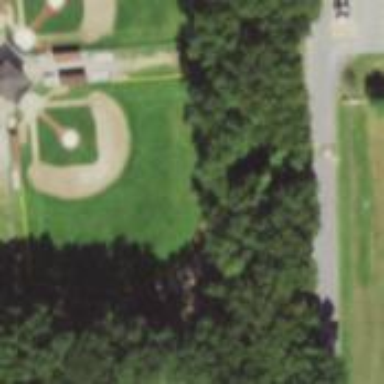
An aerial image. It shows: Baseball pitch for leisure land activities.